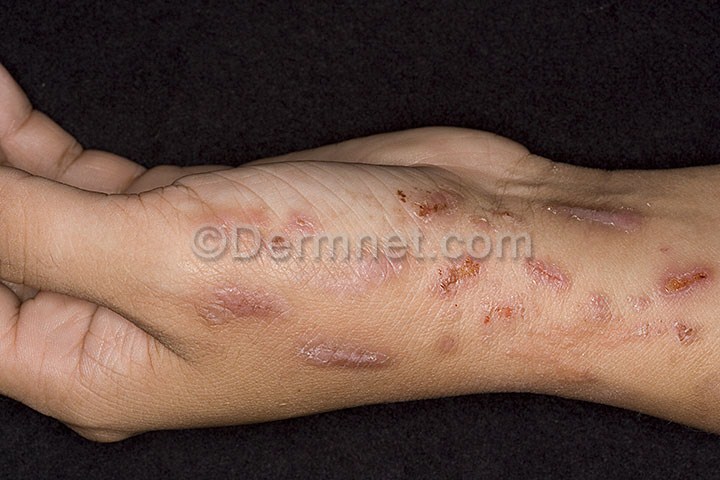
Disease: Eczema Photos